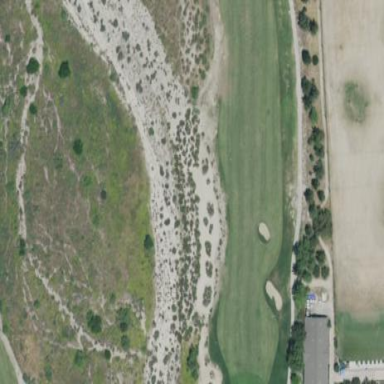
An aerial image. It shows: Area with grass used as rough in golf course.